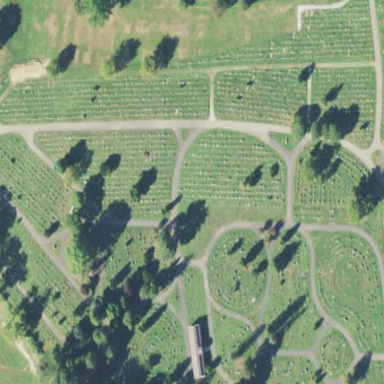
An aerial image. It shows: Cemetery.